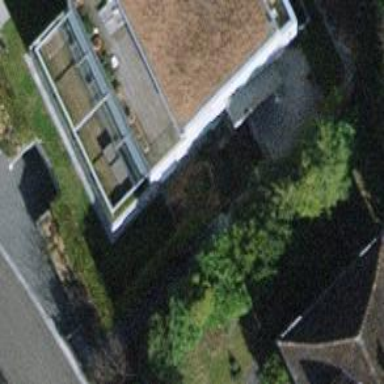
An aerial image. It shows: Balcony as part of building.